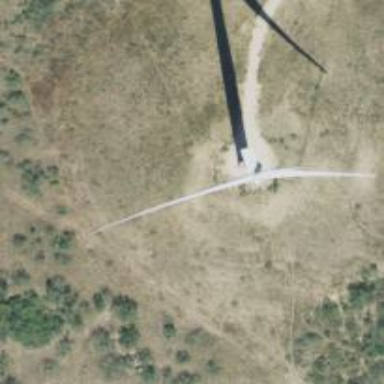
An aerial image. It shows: Wind generator with horizontal axis. The generator is wind turbine.